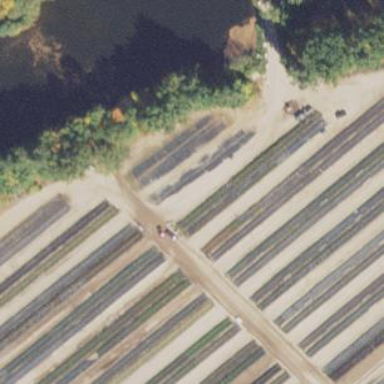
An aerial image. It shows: Greenhouse.